Question: I have a couple of flat files(.txt) in a directory.all those files are in the format *.txt.txt so i want to rename it to *.txt ?Is there any simple way to rename all together?
when I tried 'ren *.txt.txt *.txt' is is not working
Any experts please suggest?It is amazing I have not got any answer yet

Please be noted that I need an out of the format filename.txt.
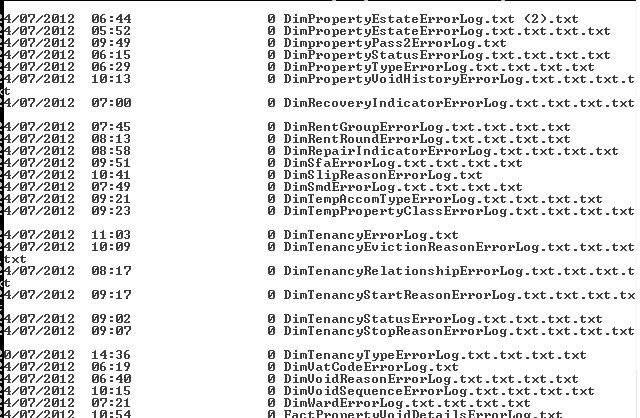
Answer: This should work
'''
ren *.txt.txt *.
'''
The reason your command didn't work is because, to windows, the file 'file.txt.txt' is called 'file.txt' with a '.txt' extension.
Only the last extension is the real extension, the first then becomes part of the filename, hence why your command changes it to what it already is.
If you did 'ren *.txt.txt *.pdf' you would get 'file.txt.pdf'.
My command will just remove the last one, thereby leaving the first, which then becomes the only and real extension.